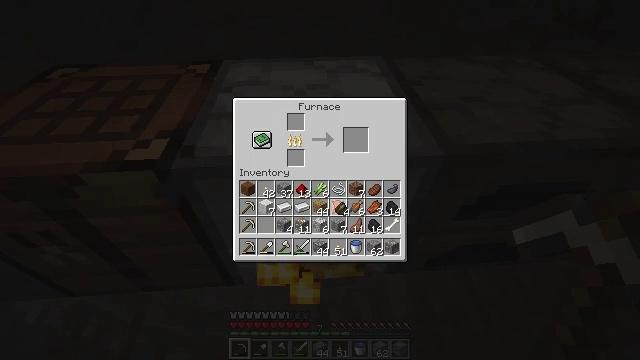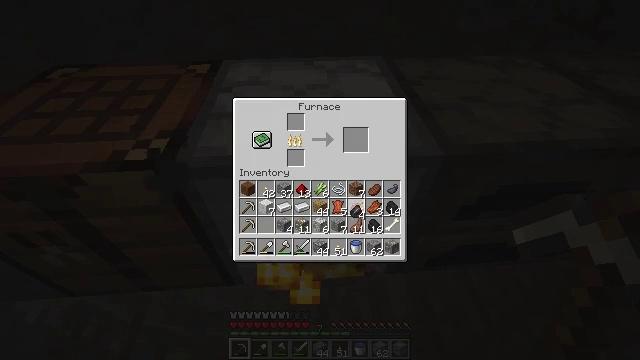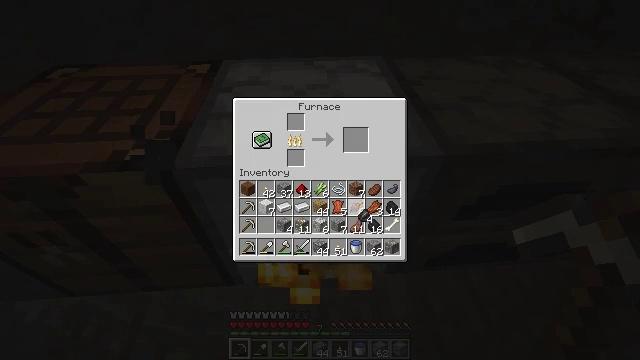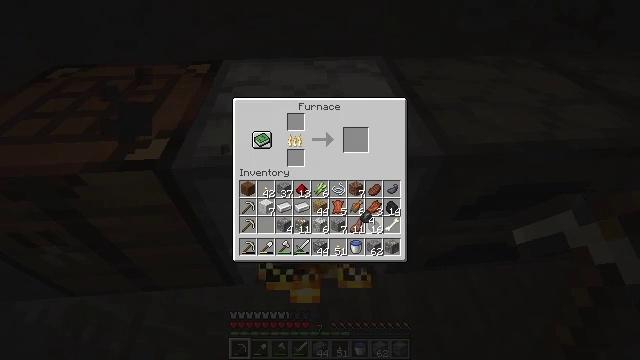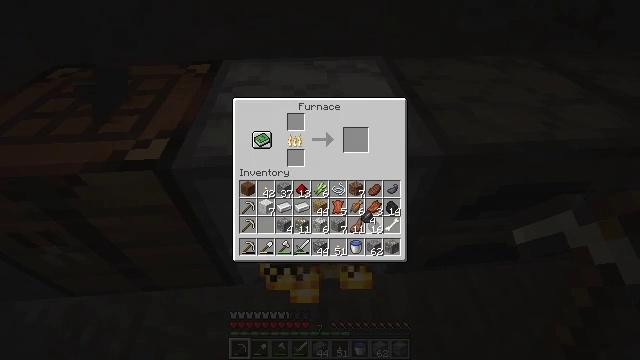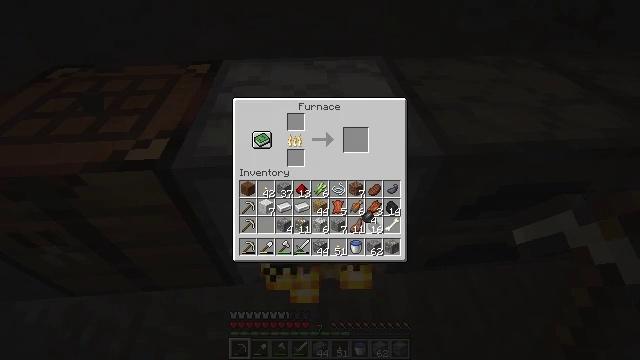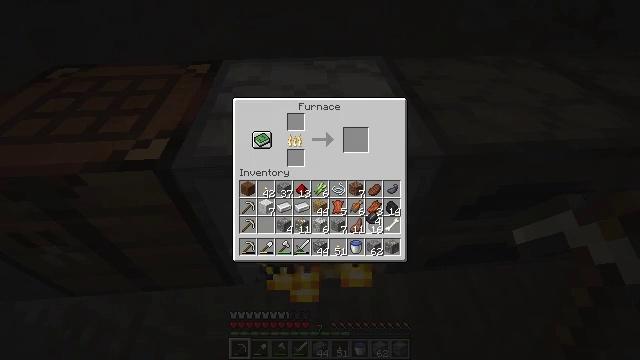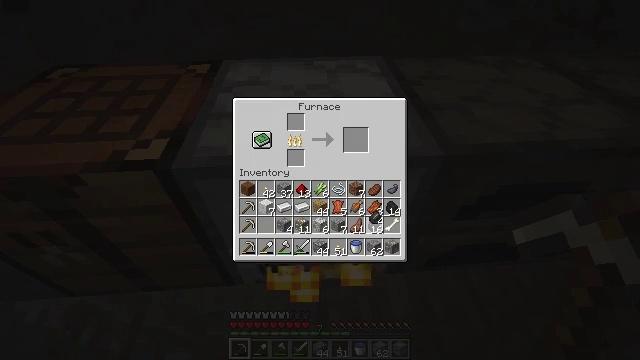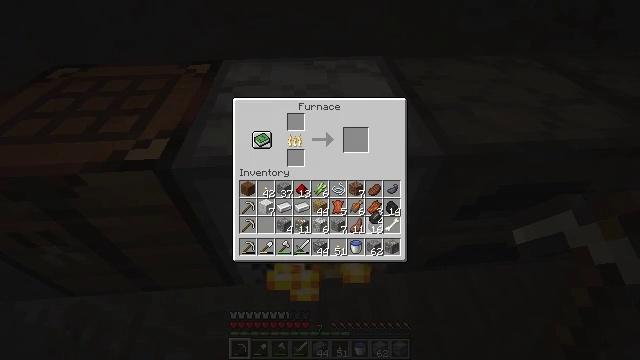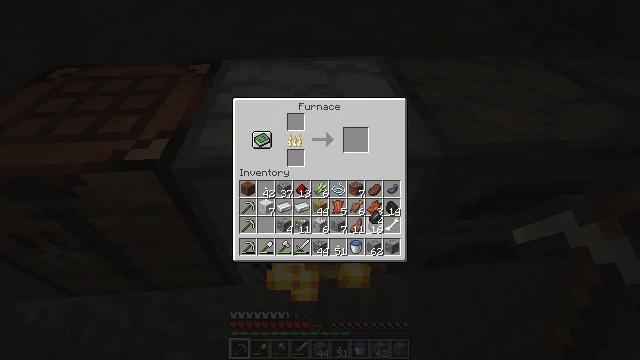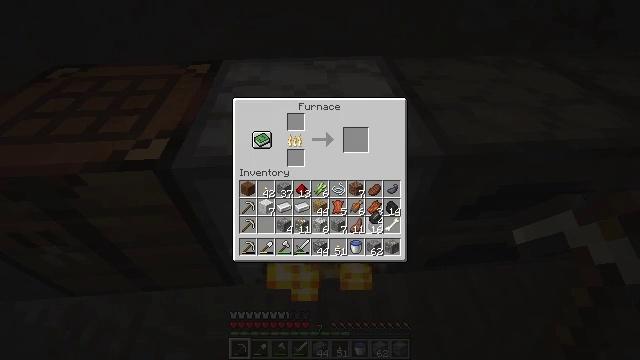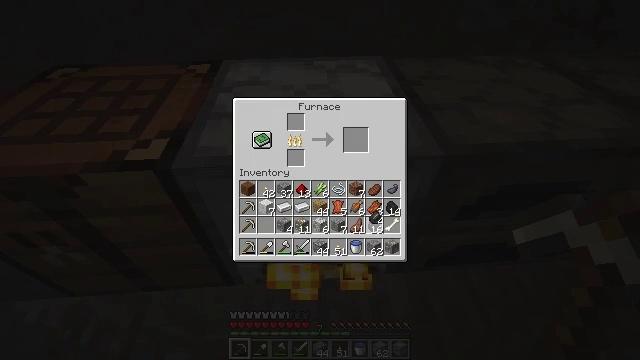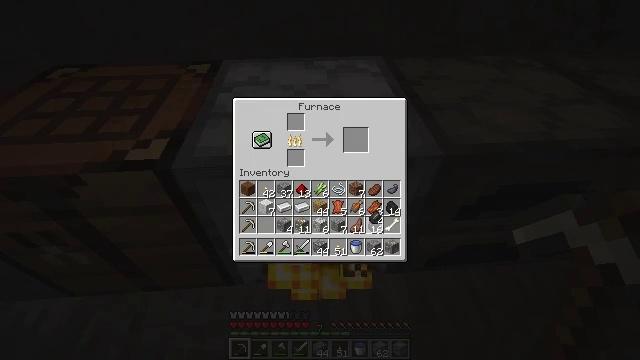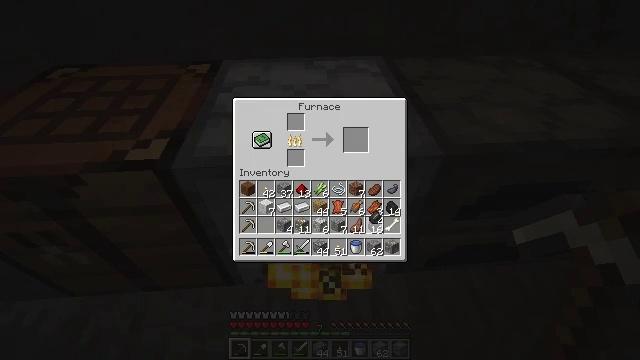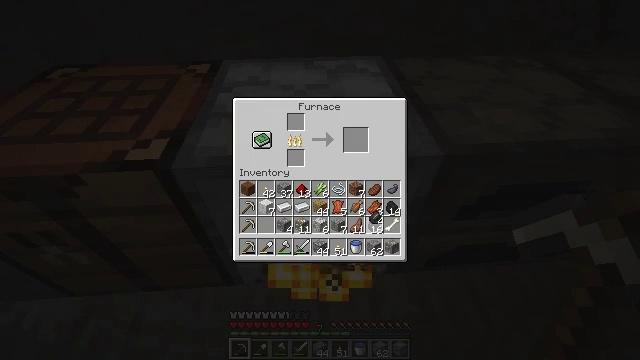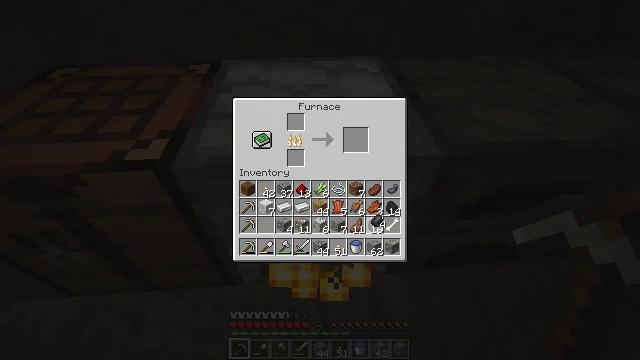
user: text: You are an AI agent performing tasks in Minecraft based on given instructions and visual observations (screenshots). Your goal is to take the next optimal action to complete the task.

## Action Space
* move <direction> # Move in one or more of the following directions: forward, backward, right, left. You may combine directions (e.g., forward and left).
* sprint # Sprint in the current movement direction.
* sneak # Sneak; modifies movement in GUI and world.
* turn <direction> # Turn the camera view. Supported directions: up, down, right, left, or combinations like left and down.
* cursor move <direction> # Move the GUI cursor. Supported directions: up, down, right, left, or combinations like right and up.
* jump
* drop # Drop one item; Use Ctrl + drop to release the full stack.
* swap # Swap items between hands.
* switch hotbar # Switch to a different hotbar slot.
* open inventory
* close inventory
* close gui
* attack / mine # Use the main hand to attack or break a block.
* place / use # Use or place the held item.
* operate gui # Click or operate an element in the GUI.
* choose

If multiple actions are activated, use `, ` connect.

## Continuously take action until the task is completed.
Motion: motion action
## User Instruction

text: Remove a brown wool block from the inventory.
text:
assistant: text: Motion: cursor move right
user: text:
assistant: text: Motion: cursor move right
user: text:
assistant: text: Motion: no_op
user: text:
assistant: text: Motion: no_op
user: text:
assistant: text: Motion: no_op
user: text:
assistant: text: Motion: no_op
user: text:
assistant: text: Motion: no_op
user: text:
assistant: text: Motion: no_op
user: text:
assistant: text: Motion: no_op
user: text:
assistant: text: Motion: no_op
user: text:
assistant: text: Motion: no_op
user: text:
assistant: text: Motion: no_op
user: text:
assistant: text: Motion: no_op
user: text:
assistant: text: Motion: no_op
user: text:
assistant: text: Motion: no_op
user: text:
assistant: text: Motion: no_op
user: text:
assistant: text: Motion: no_op
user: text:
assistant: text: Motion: no_op
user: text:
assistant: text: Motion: no_op
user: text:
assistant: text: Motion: no_op
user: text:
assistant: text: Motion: no_op
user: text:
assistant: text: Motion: no_op
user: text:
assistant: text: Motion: no_op
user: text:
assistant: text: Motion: no_op
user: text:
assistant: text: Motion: no_op
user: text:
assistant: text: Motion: no_op
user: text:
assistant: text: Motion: no_op
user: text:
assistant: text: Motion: no_op
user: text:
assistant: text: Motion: operate gui
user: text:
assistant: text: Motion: operate gui